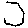
Label: hexagon